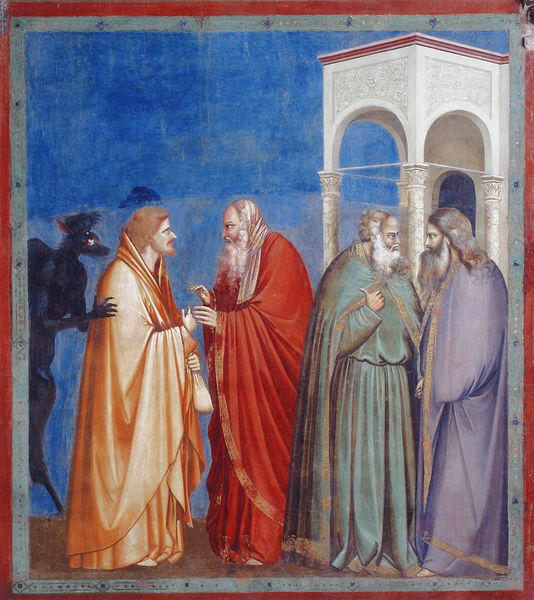
Titel: Arenakapelle / Scrovegni-Kapelle
Künstler: Giotto di Bondone
Standort: Padua, Arenakapelle (EU - I - Venetien)
Schlagwörter: blau, gruppe, mann, umhang, weiß, gelb, grün, braun, fenster, haar, hintergrund, männer, orange, säulen, gebäude, rot, gespräch, alt, bart, bärte, alte, architektur, falten, rahmen, gelehrte, horn, boden, gewand, gold, haare, bogen, lila, wandmalerei, tor, vier, orient, dämon, bedrohung, jesus, teufel, fresko, hörner, quadrat, monster, fesko, mogen, sämon, schwarze gestalt